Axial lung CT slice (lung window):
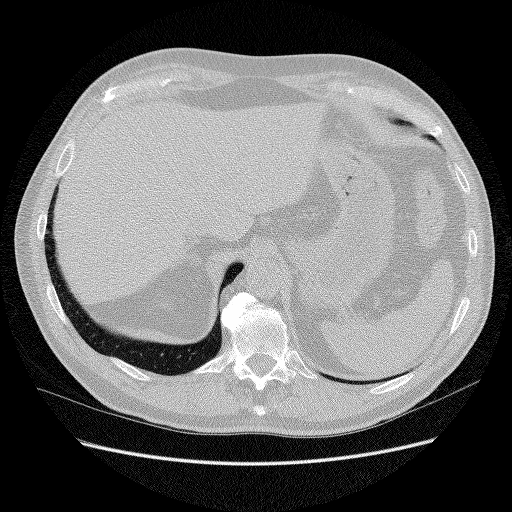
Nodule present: no